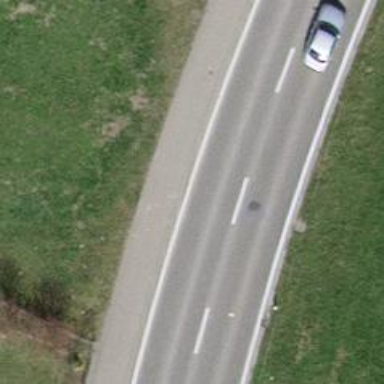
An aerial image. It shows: Secondary road with asphalt surface. The right sidewalk also has asphalt surface.